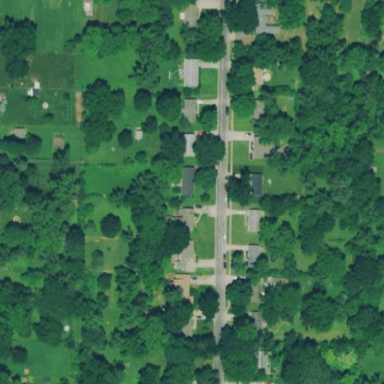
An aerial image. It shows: Single-family residential area.